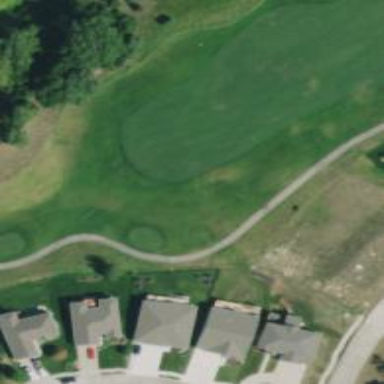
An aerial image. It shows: Golf hole.